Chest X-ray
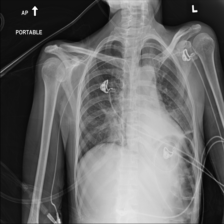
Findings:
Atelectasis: positive
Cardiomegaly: negative
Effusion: negative
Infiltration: negative
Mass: negative
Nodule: negative
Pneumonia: negative
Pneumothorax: negative
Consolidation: negative
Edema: negative
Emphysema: negative
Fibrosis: negative
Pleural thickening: negative
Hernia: negative